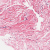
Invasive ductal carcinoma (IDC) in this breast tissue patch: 0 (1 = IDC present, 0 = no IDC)